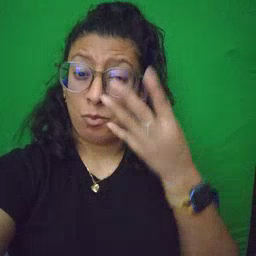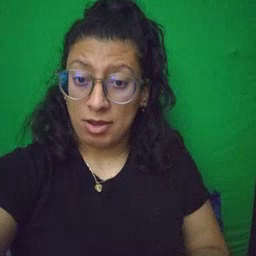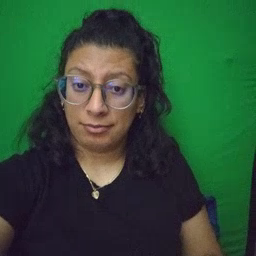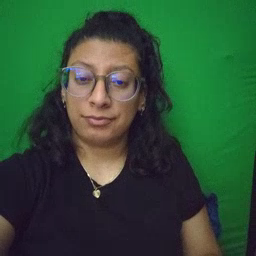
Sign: wet